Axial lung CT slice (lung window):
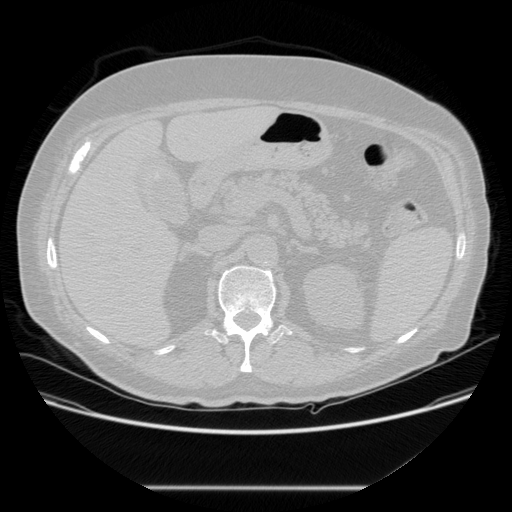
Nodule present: no